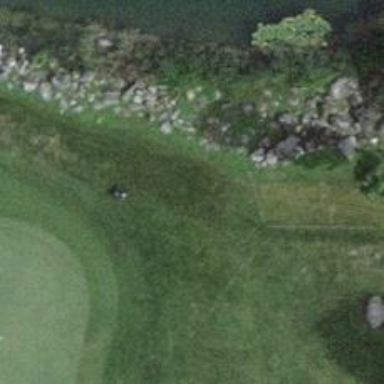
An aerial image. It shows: Designated golf cart path with grade 5 track.